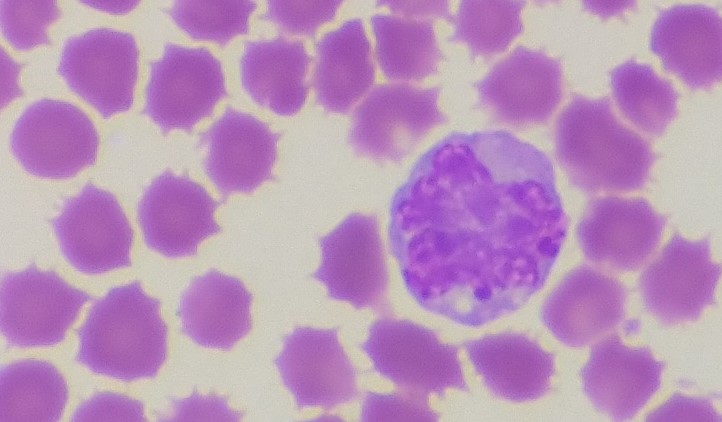
White blood cell type: Neutrophil